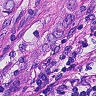
Metastatic tissue present: yes